Question: I am having trouble upgrading my current project to use RIA Services. I added all the necessary web.config changes but still no luck. I everything compiles fine but when I hit the page using the datacontext I get an error. I debugged with fiddler and I'm getting a 404 on one of the request. I am getting back headers in my grid so some communication is happening but no data is actually coming through. Another thing to note is that my MVC is running windows authentication. I do have a clientaccesspolicy.xml as well.
Error in Silverlight with Headers but no data,

Response from Fiddler:
> [HttpException]: The controller for
path
'/Services/EpicWeb-Services-LegacyDomainService.svc/binary'
was not found or does not implement
IController. at
System.Web.Mvc.DefaultControllerFactory.GetControllerInstance(RequestContext
requestContext, Type controllerType)
at
System.Web.Mvc.DefaultControllerFactory.CreateController(RequestContext
requestContext, String controllerName)
at
System.Web.Mvc.MvcHandler.ProcessRequest(HttpContextBase
httpContext) at
System.Web.Mvc.MvcHandler.ProcessRequest(HttpContext
httpContext) at
System.Web.Mvc.MvcHandler.System.Web.IHttpHandler.ProcessRequest(HttpContext
httpContext) at
System.Web.HttpApplication.CallHandlerExecutionStep.System.Web.HttpApplication.IExecutionStep.Execute()
at
System.Web.HttpApplication.ExecuteStep(IExecutionStep
step, Boolean& completedSynchronously)
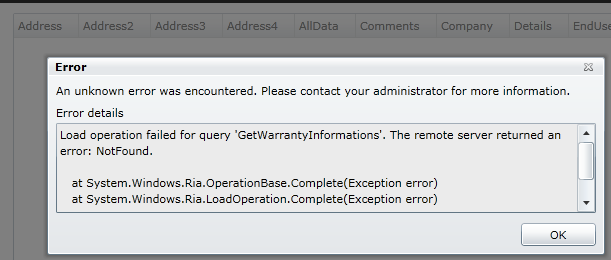
Answer: Looks like all I needed was an IgnoreRoute.
First attempt was a typo.
'''
routes.IgnoreRoute("{*allsvc}", new { allsvc = @".*\.svc(/.*)?" });
'''